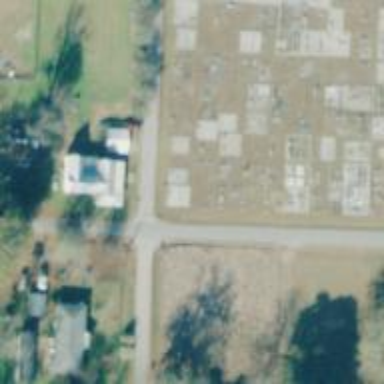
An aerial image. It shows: Graveyard used as cemetery.